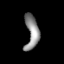
Tissue: lung
Cell type: Epithelial cells
Senescence score: 0.2308
Nuclear area (px): 446
Mean DAPI intensity: 139.298